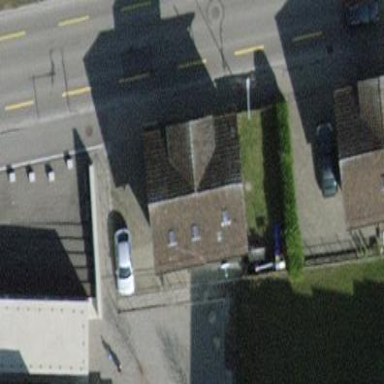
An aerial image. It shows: Detached building.